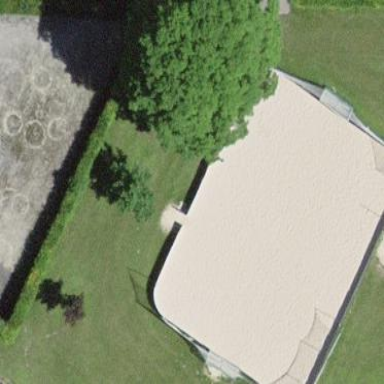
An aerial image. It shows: Sandy pitch for beach volleyball.